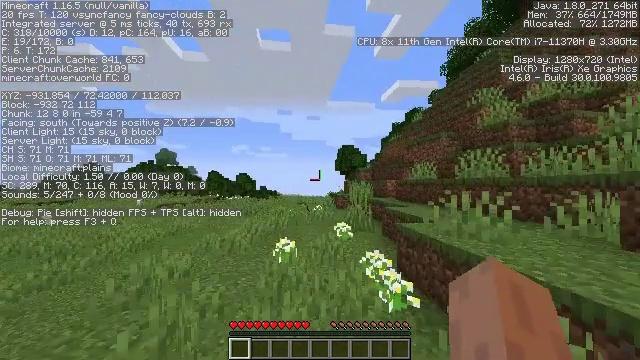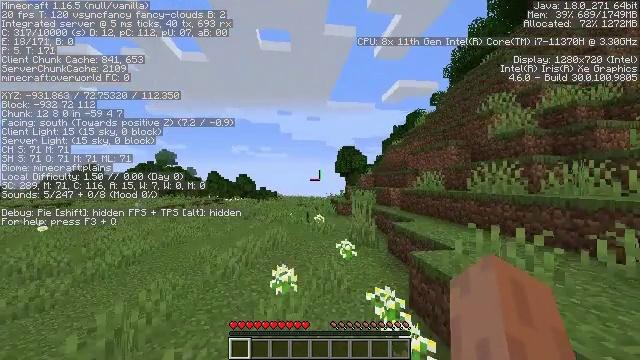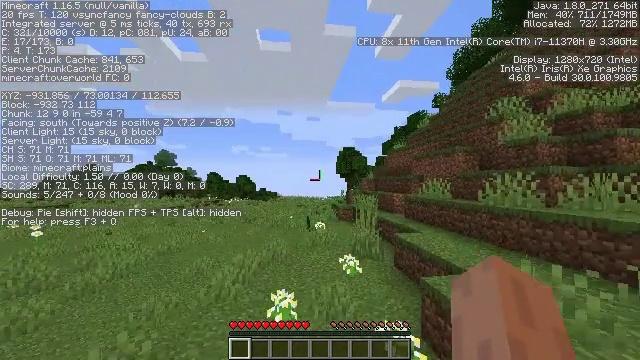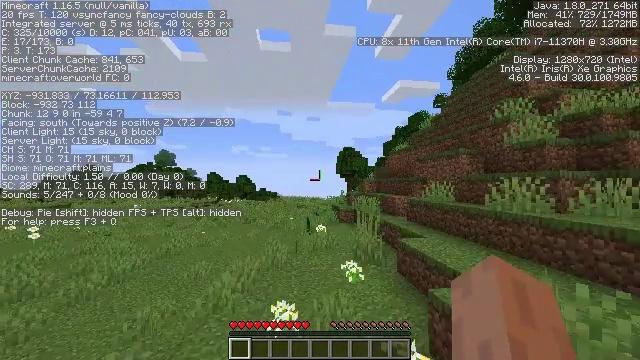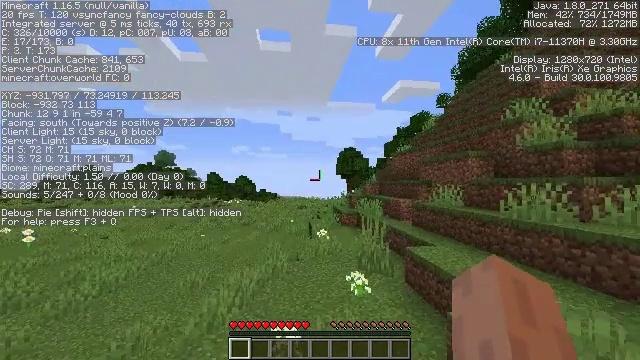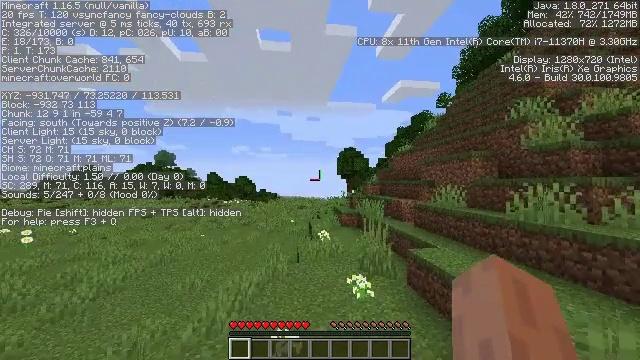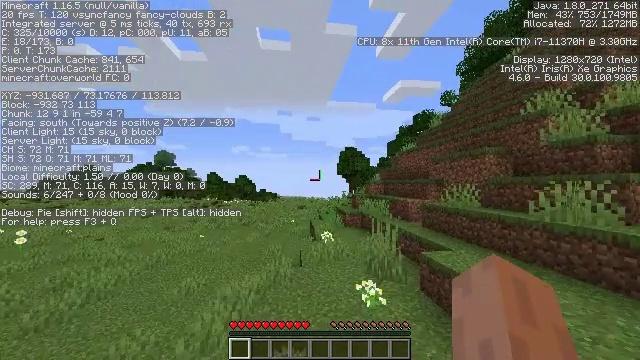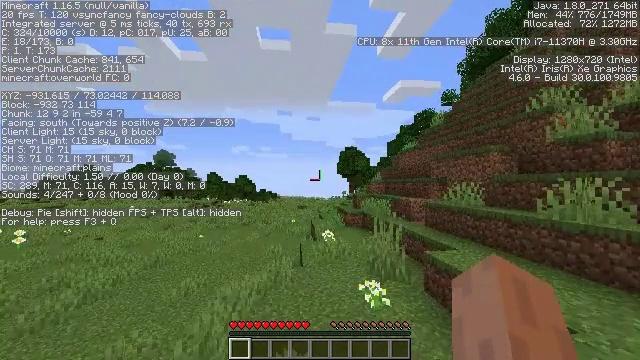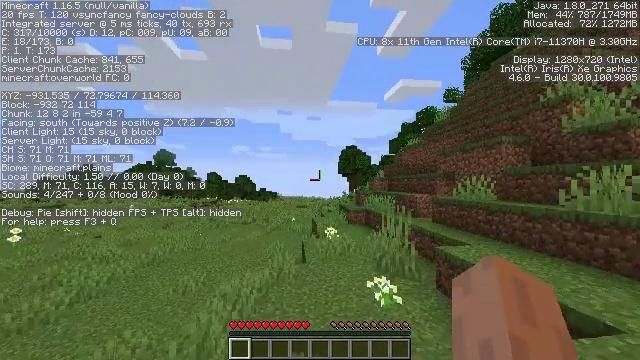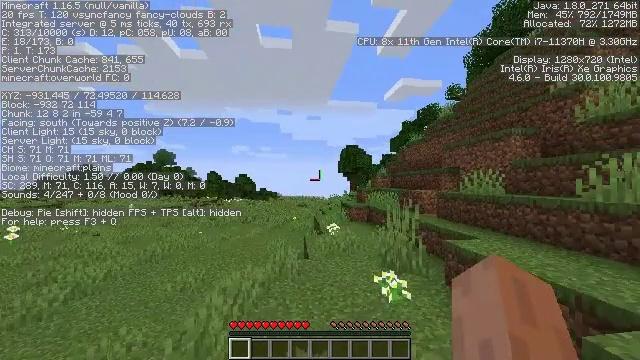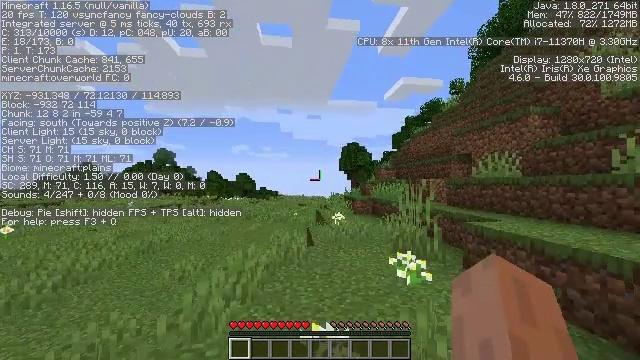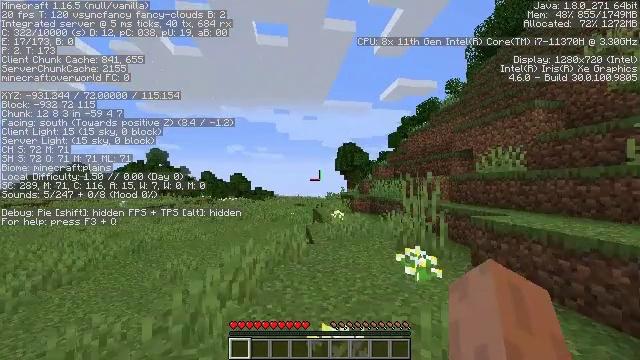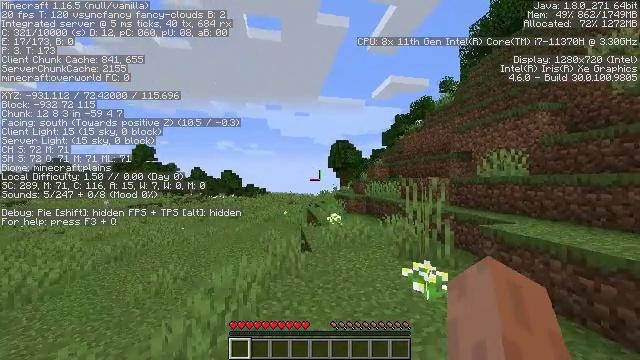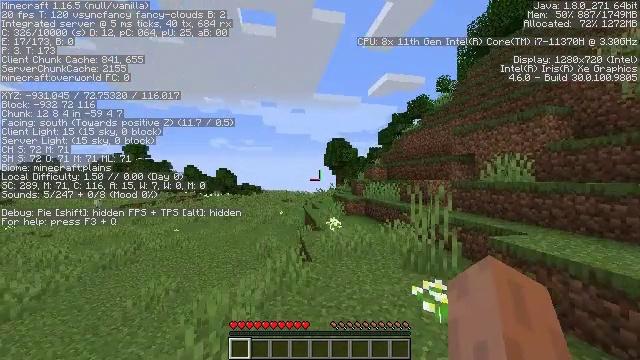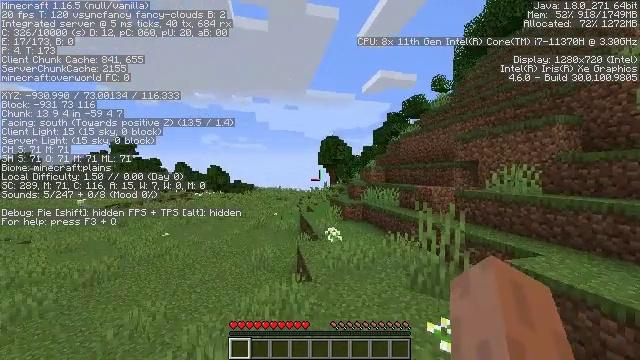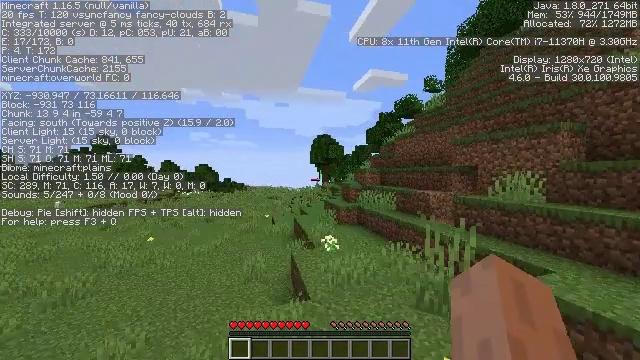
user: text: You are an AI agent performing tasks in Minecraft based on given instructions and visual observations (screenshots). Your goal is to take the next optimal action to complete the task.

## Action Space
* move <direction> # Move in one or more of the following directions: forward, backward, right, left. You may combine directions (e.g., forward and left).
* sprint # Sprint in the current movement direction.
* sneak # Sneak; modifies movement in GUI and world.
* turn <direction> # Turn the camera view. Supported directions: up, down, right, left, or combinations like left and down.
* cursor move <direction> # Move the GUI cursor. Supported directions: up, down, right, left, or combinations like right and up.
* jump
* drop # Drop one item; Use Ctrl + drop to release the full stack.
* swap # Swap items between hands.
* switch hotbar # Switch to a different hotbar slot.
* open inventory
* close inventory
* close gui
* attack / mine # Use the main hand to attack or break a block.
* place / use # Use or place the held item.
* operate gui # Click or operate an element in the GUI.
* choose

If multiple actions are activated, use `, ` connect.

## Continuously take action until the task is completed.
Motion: motion action
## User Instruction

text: Gather oak logs from trees.
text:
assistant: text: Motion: move forward and move left, sprint, jump
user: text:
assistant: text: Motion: move forward and move left, sprint, jump
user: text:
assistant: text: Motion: move forward and move left, sprint, jump
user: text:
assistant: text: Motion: move forward and move left, sprint, jump
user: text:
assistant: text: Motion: move forward and move left, sprint, jump
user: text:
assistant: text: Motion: move forward and move left, sprint, jump
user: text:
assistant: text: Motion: move forward and move left, sprint, jump
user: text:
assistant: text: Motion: move forward and move left, sprint, jump
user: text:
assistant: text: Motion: move forward and move left, sprint, jump
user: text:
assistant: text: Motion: move forward and move left, sprint, jump
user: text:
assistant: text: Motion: move forward and move left, sprint, turn right, jump
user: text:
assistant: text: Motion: move forward and move left, sprint, turn right, jump
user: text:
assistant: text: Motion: move forward, sprint, turn right, jump
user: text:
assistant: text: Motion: move forward, sprint, turn right, jump
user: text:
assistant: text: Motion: move forward, sprint, turn right, jump
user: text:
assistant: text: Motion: move forward, sprint, turn right, jump
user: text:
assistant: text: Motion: move forward, sprint, turn right and down, jump
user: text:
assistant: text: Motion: move forward, sprint, turn right and down, jump
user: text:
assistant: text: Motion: move forward, sprint, turn right and down, jump
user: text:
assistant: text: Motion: move forward, sprint, turn right and down, jump
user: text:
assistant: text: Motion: move forward, sprint, turn right
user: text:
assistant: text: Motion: move forward, sprint, turn right
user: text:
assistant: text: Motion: move forward, sprint, turn right
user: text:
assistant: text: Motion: move forward, sprint
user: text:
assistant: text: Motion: move forward, sprint
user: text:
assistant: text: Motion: move forward, sprint
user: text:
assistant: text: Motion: move forward, sprint
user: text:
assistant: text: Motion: move forward, sprint
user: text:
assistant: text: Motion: move forward, sprint
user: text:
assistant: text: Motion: move forward, sprint